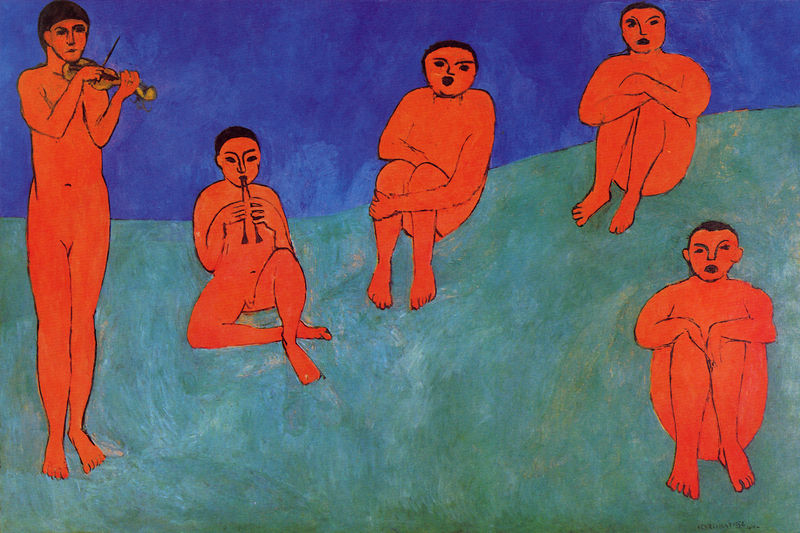
Titel: La musique [La musique (panneau décoratif)]
Künstler: Henri Matisse
Standort: Sankt Petersburg
Institution: Musée de l'Ermitage
Schlagwörter: akt, blau, nackt, akte, cezanne, frauen, grün, menschen, sitzen, bunt, männer, orange, rot, expressionismus, fauves, stehen, fünf, signatur, sitzend, musik, musiker, hocke, bogen, moderne, sitzende, hocken, klassische moderne, flöte, geige, geigenspieler, violine, singen, sänger, gaugin, hügeö, flöten, flötenspieler, matisse, primärfarben, henri matisse, fauvismus, schalmei, diaulos, doppelflöte, gbds, nackte männer